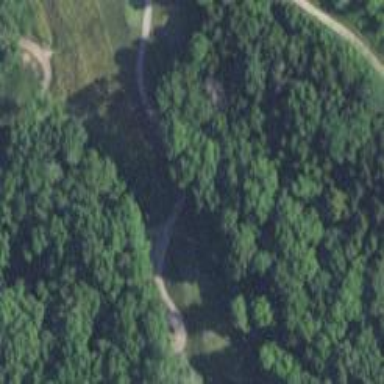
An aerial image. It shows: Path designed for golf carts.